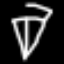
Label: diamond